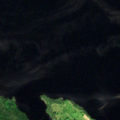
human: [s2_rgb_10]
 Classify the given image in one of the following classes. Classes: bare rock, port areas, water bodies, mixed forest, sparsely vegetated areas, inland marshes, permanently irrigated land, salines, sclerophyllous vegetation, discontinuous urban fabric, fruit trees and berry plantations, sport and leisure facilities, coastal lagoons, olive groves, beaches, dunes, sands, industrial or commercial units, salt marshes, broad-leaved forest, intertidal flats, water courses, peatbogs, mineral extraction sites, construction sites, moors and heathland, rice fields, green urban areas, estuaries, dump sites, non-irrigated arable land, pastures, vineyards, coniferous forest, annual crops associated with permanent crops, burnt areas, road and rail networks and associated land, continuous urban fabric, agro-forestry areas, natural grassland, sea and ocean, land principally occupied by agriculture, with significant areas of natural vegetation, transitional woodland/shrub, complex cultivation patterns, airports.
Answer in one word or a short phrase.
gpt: coniferous forest, water bodies